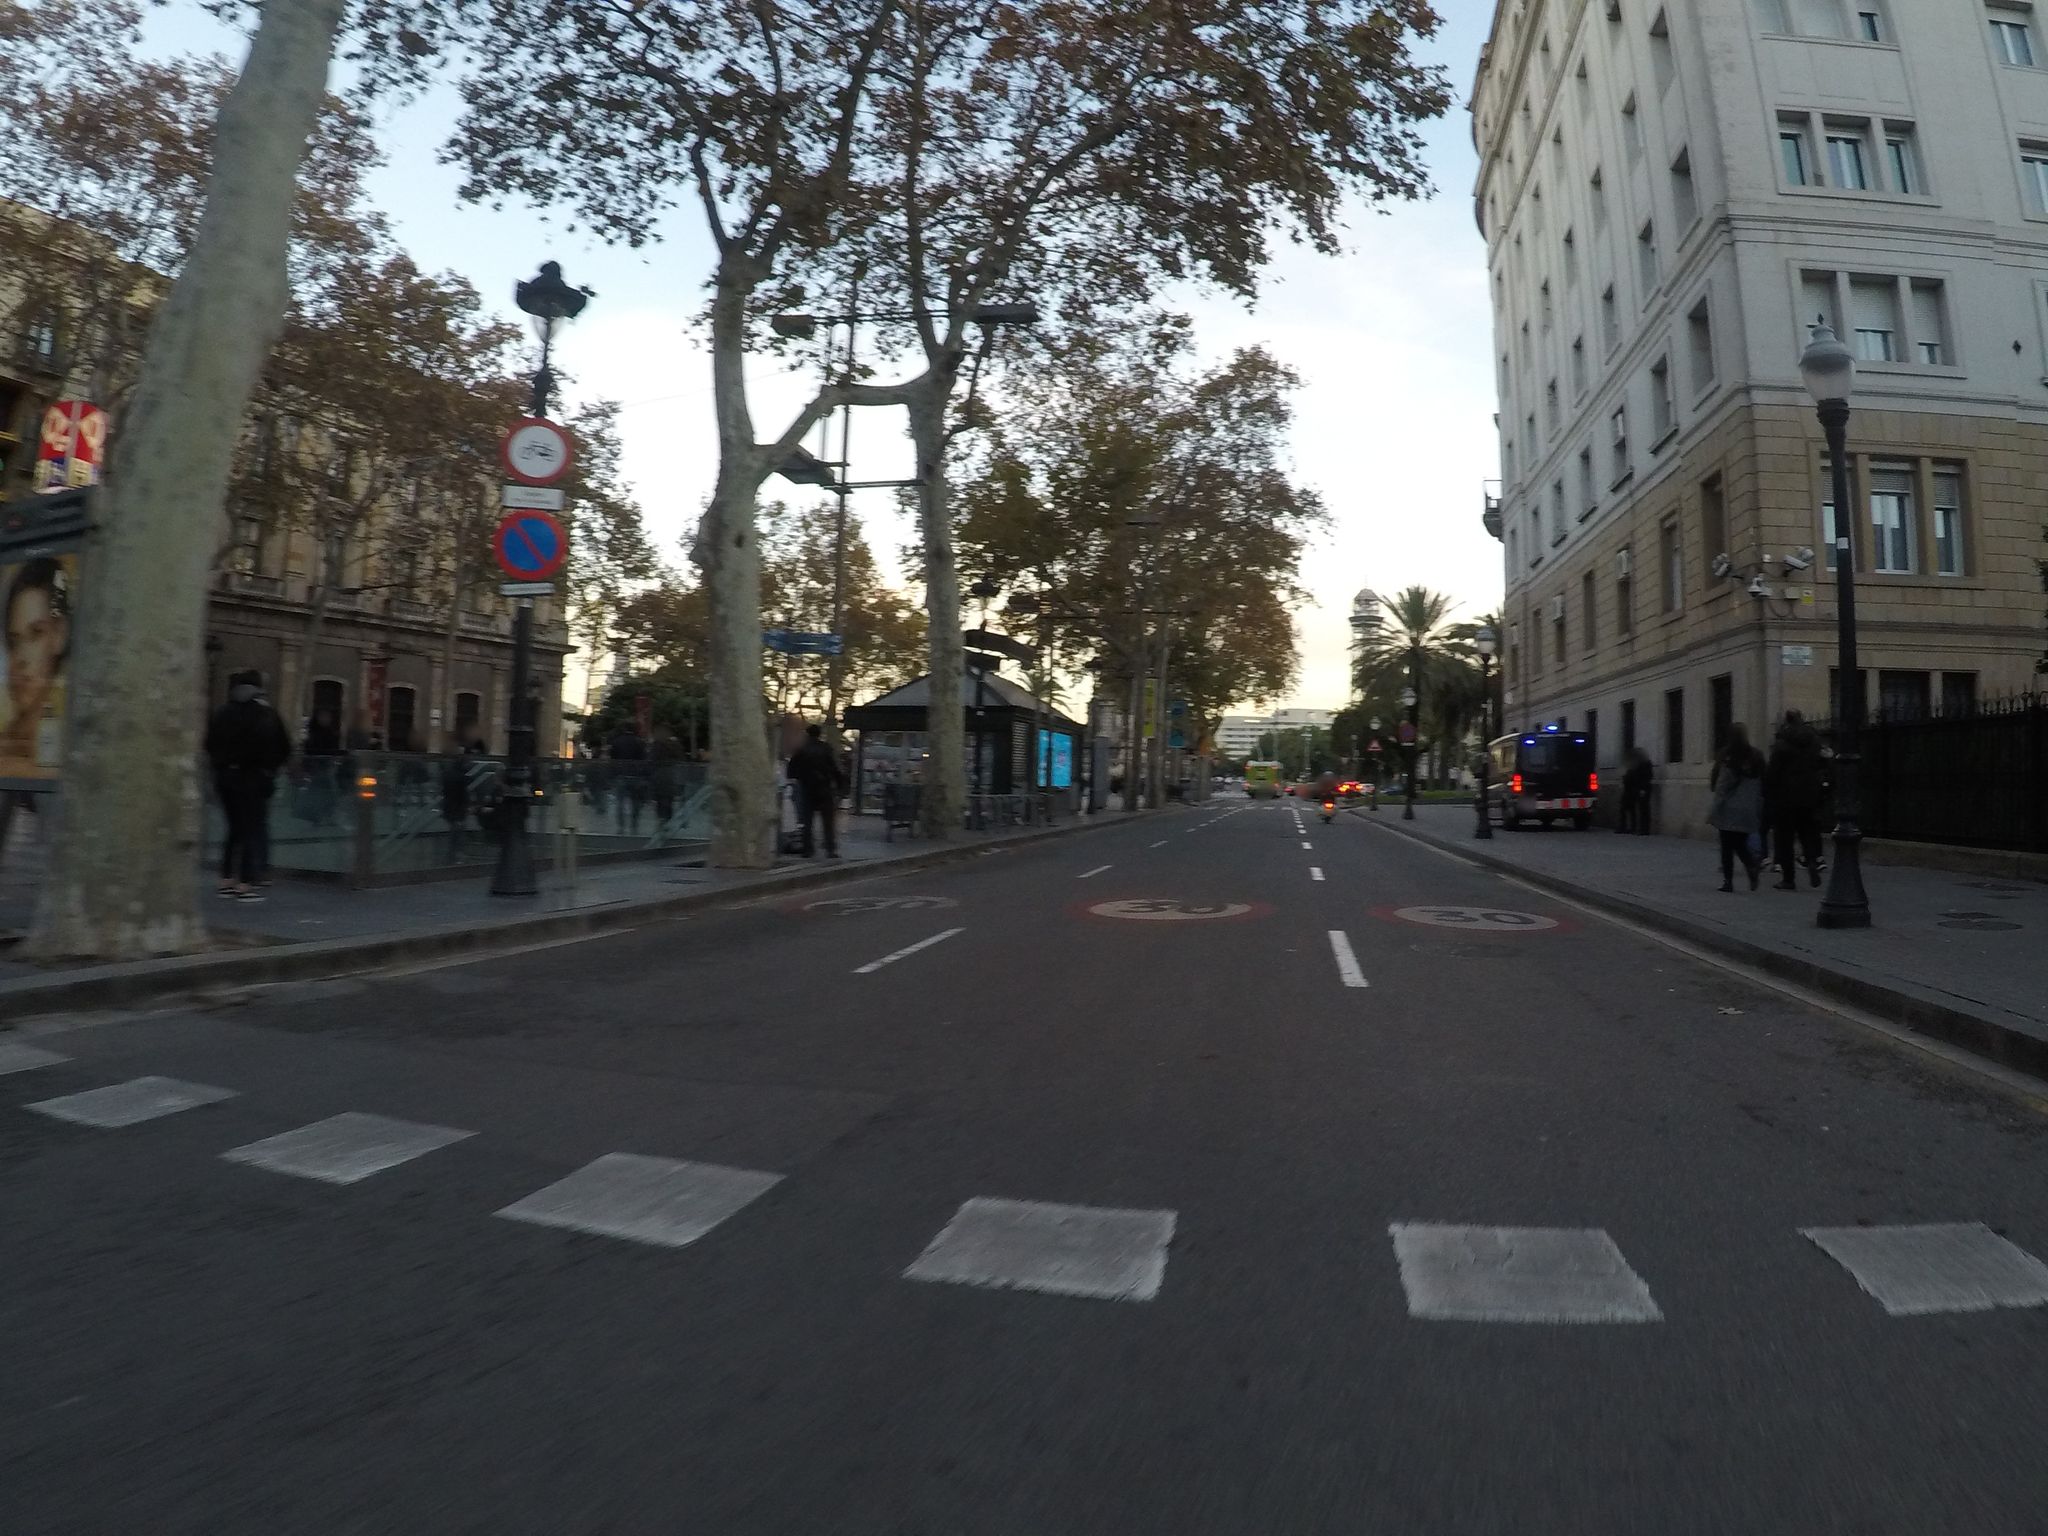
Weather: cloudy
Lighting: day
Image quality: good
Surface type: driving surface
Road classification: pedestrian, corridor
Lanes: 1
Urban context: urban centre
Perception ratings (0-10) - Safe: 5.34, Lively: 9.18, Beautiful: 7.69, Boring: 3.79, Depressing: 2.76, Wealthy: 8.84